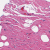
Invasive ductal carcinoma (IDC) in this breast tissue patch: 0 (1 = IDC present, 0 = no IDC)